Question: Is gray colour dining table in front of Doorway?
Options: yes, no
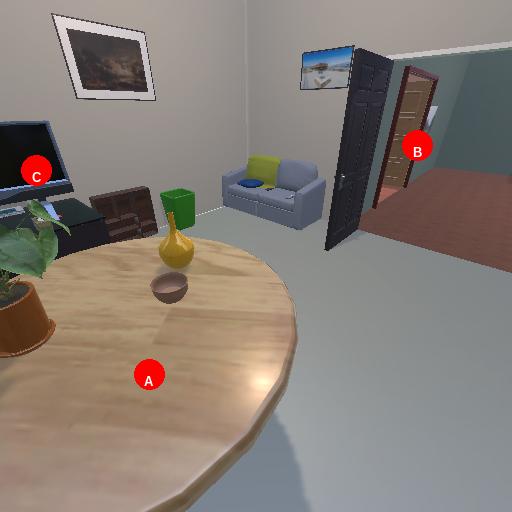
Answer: yes